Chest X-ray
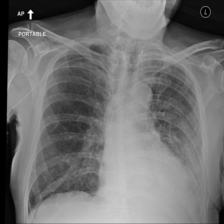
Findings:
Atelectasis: negative
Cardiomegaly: negative
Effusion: negative
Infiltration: negative
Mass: negative
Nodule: negative
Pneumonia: negative
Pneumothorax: negative
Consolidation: negative
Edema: negative
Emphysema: negative
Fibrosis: negative
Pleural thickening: negative
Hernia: negative